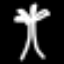
Label: palm tree